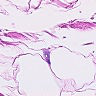
Metastatic tissue present: no